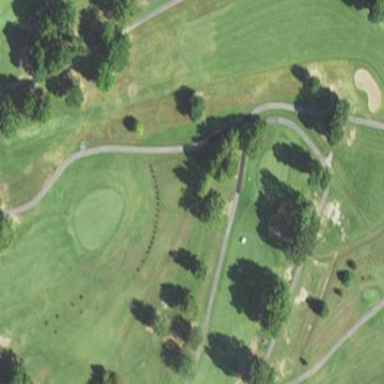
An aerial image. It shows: Area with grass used as rough in golf course.